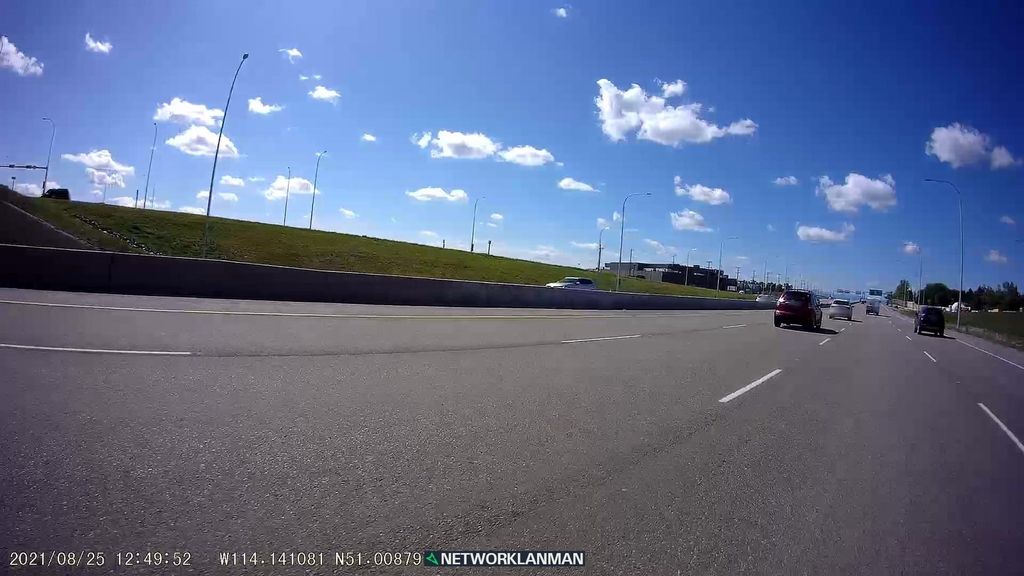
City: calgary